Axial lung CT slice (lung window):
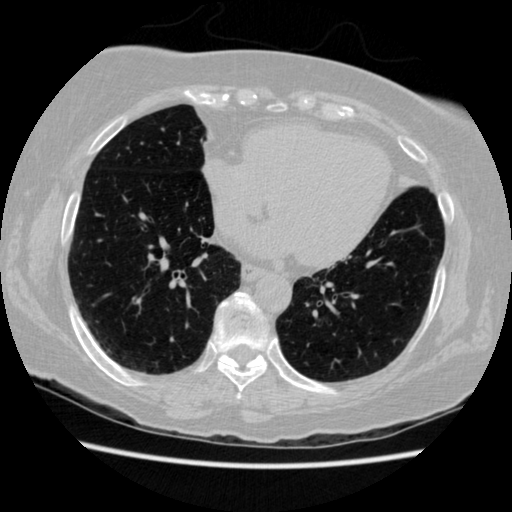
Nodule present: no